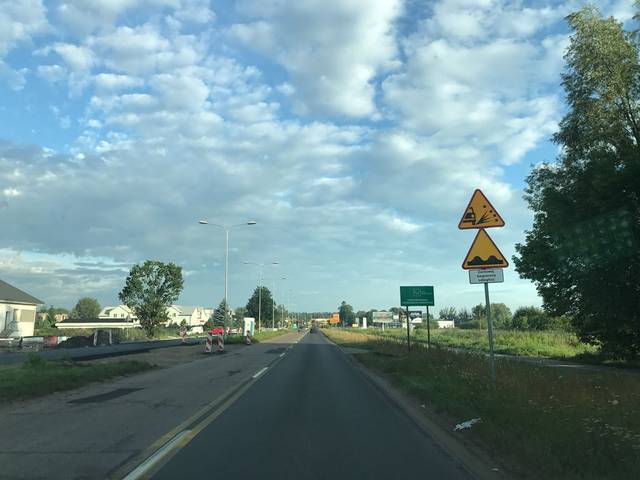
Region: Germany
Coordinates: 54.166, 16.215